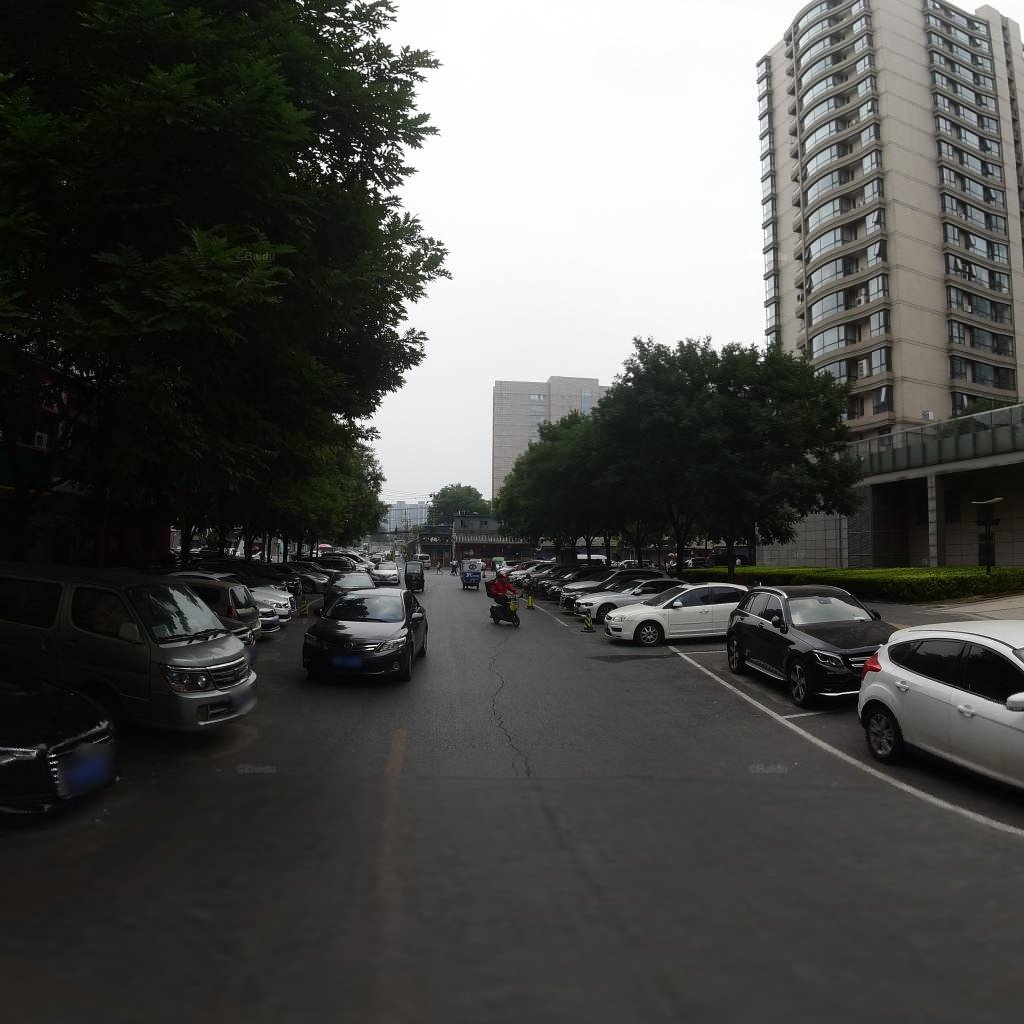
Region: Xicheng
Road damage annotations: longitudinal crack